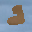
Label: 2